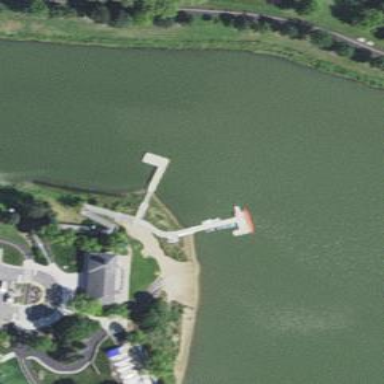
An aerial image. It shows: Dock by the waterway.